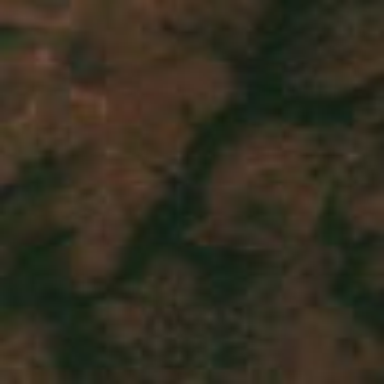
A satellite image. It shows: Forest area.